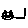
Label: cat